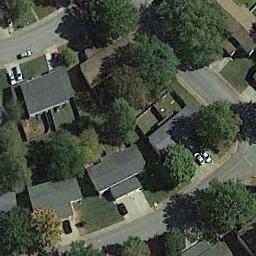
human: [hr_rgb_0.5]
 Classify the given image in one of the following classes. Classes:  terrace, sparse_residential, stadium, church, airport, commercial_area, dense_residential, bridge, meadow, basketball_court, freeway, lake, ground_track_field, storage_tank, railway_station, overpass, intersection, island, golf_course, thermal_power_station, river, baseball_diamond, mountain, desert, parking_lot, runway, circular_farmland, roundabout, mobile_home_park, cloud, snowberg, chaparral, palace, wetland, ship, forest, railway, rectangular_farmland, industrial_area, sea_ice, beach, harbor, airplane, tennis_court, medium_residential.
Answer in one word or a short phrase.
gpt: medium_residential